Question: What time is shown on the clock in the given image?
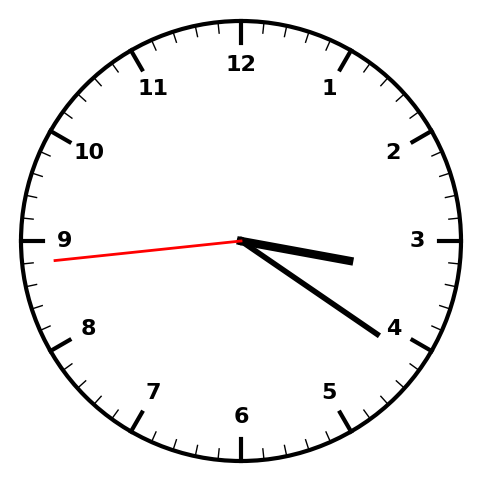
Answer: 03:20:44